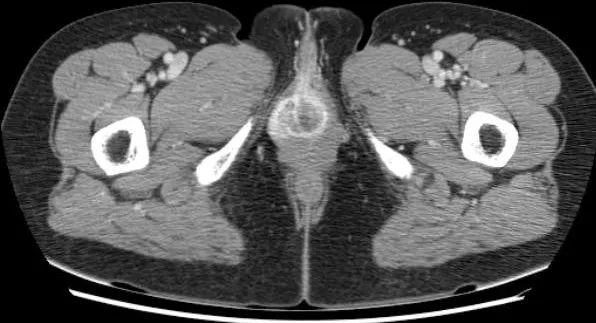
Enhanced pelvic CT scan demonstrates a heterogeneously enhanced mass on female urethra.
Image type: radiology (ct)